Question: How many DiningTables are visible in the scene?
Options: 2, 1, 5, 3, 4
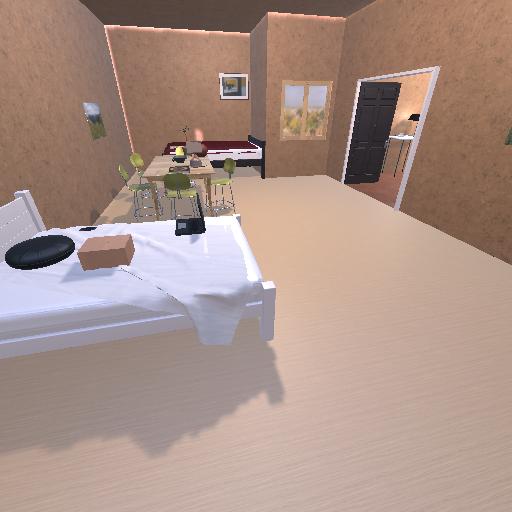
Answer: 2